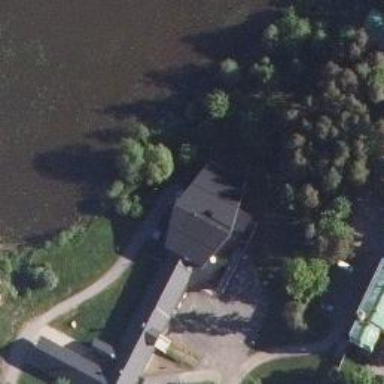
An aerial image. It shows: Educational institution office.